Field crop: maize
Growth stage: 2
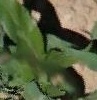
Species: maize